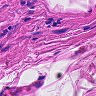
Metastatic tissue present: no